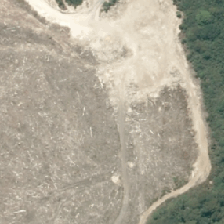
Land cover: harvested_forest